Platform: macOS
Application: Arc Browser
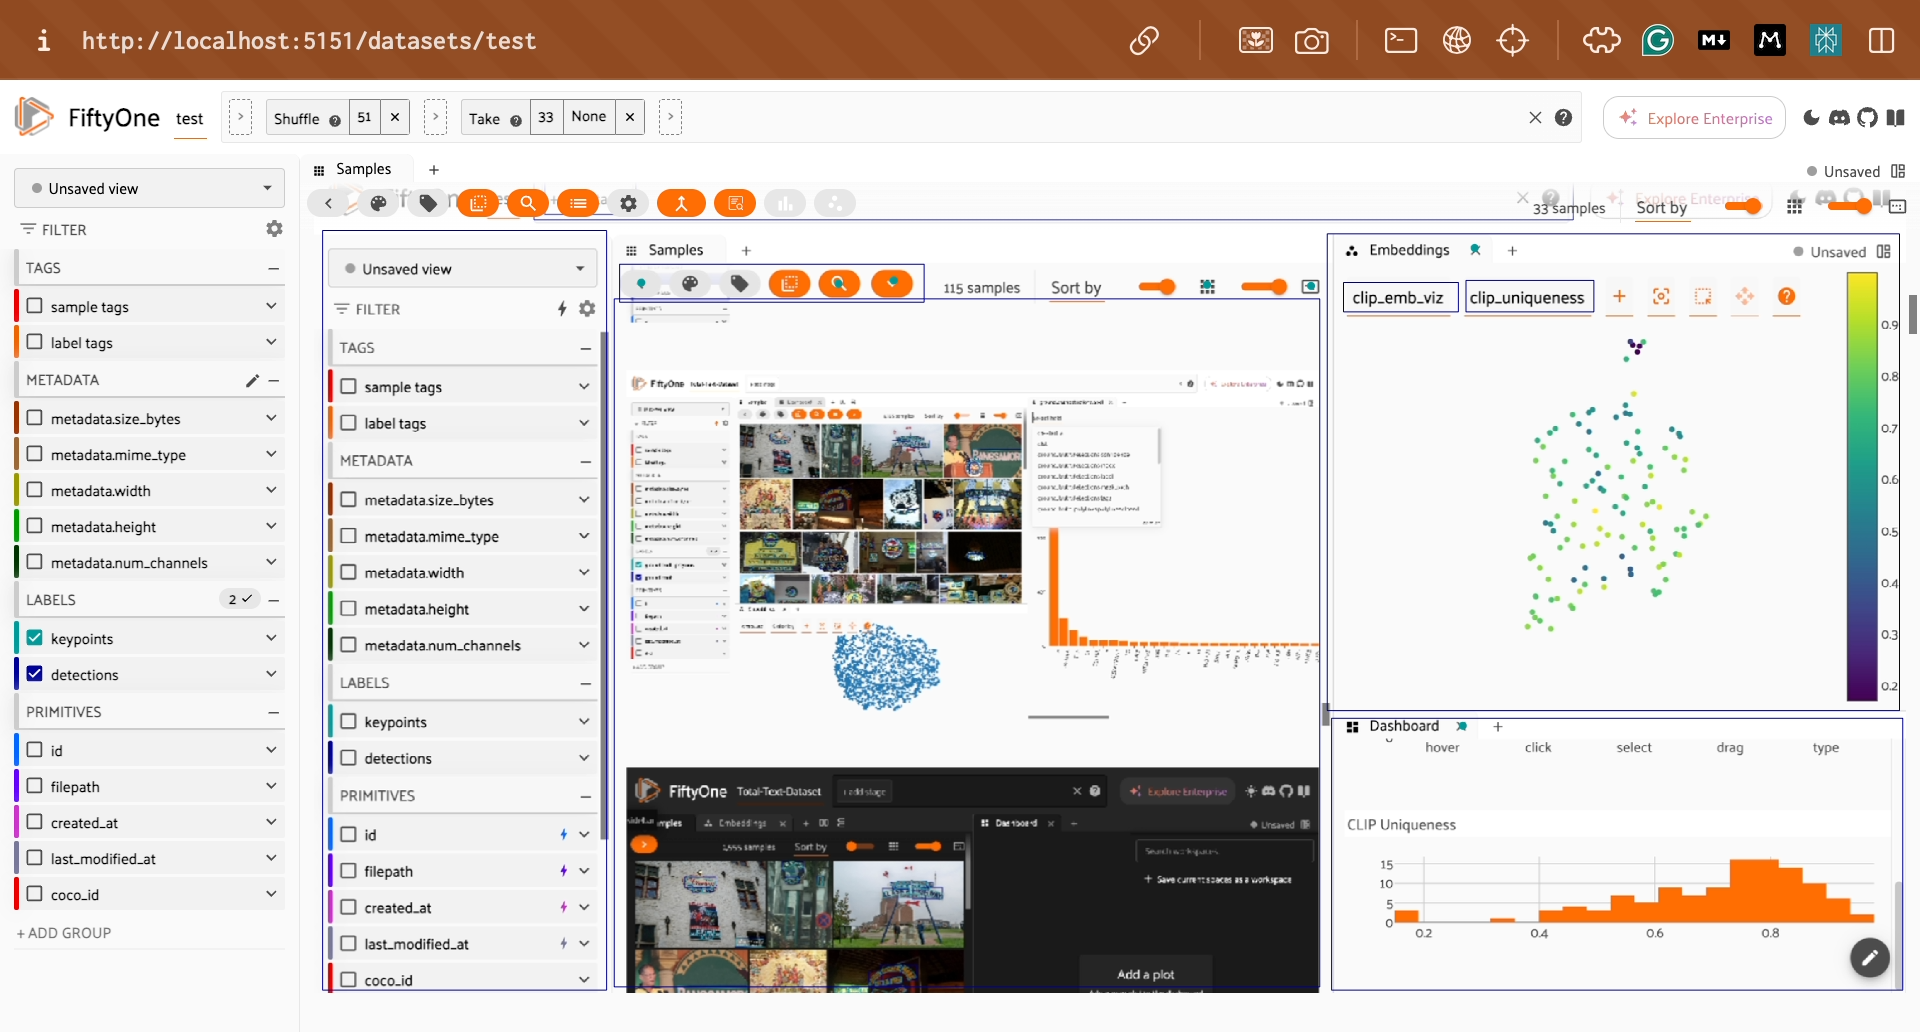
task_description: Locate the view bar
action_type: hover
element_info: Menu Item
steps_since_start: 1